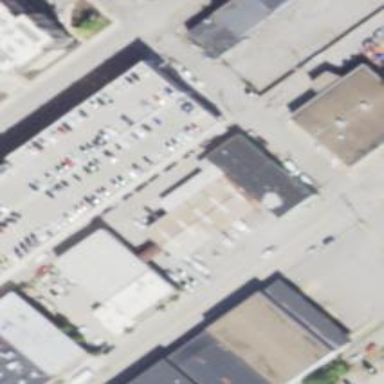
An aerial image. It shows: Warehouse building.